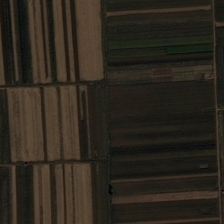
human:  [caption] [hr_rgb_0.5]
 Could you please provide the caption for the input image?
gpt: several pieces of farmlands are together .

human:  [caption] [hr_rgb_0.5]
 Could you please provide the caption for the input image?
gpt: several pieces of farmlands are together .

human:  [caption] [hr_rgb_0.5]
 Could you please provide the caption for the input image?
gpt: several pieces of farmlands are together .

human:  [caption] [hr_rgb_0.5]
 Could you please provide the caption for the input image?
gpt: several pieces of farmlands are together .

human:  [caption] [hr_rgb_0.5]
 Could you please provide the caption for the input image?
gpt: several pieces of farmlands are together .